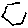
Label: hexagon